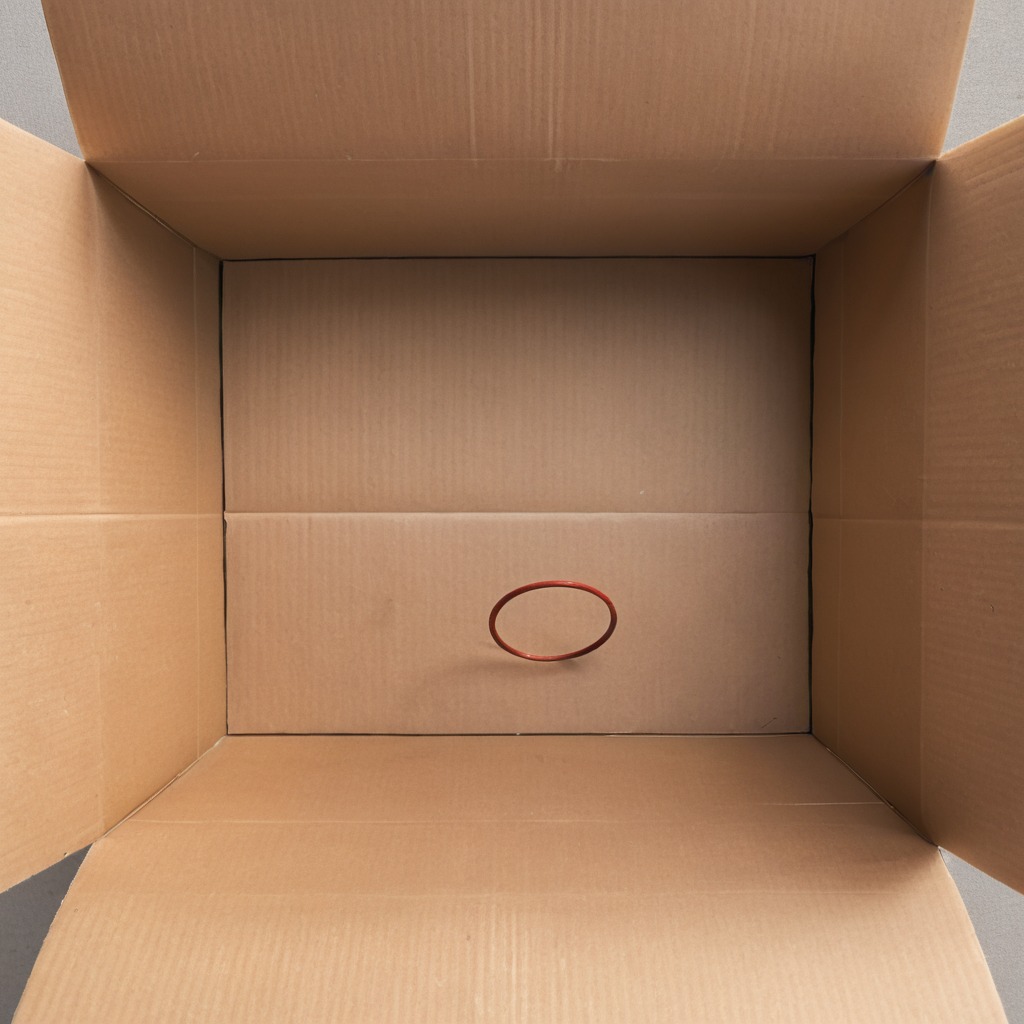
A rubber O-ring is lying on a clean dry cardboard box surface in an outdoor workshop during daytime bright natural light soft shadows slightly creased but